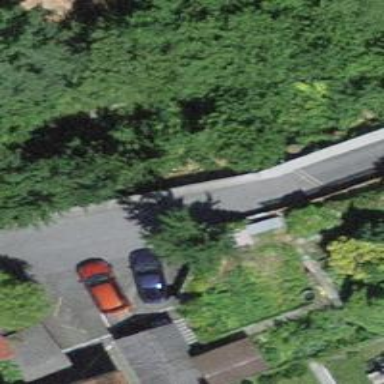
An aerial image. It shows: Path.